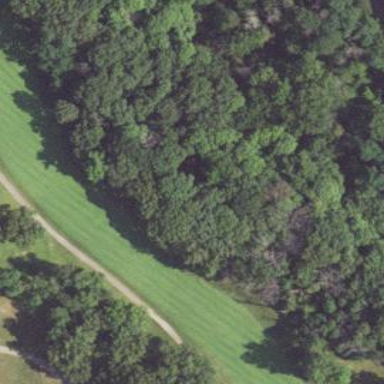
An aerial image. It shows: Golf fairway surrounded by grass.